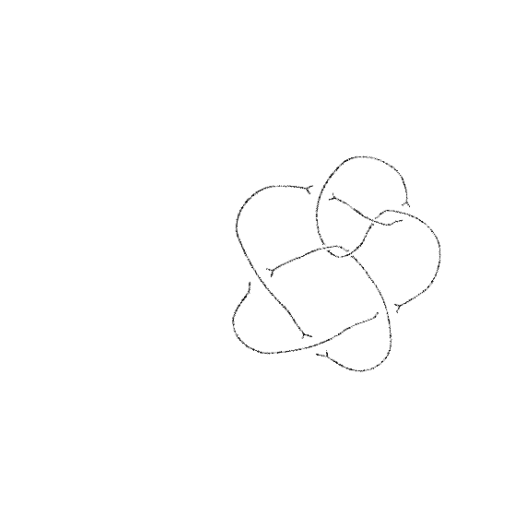
Crossing number: 8